Chest X-ray. View position: AP
Patient age: 18
Patient sex: M
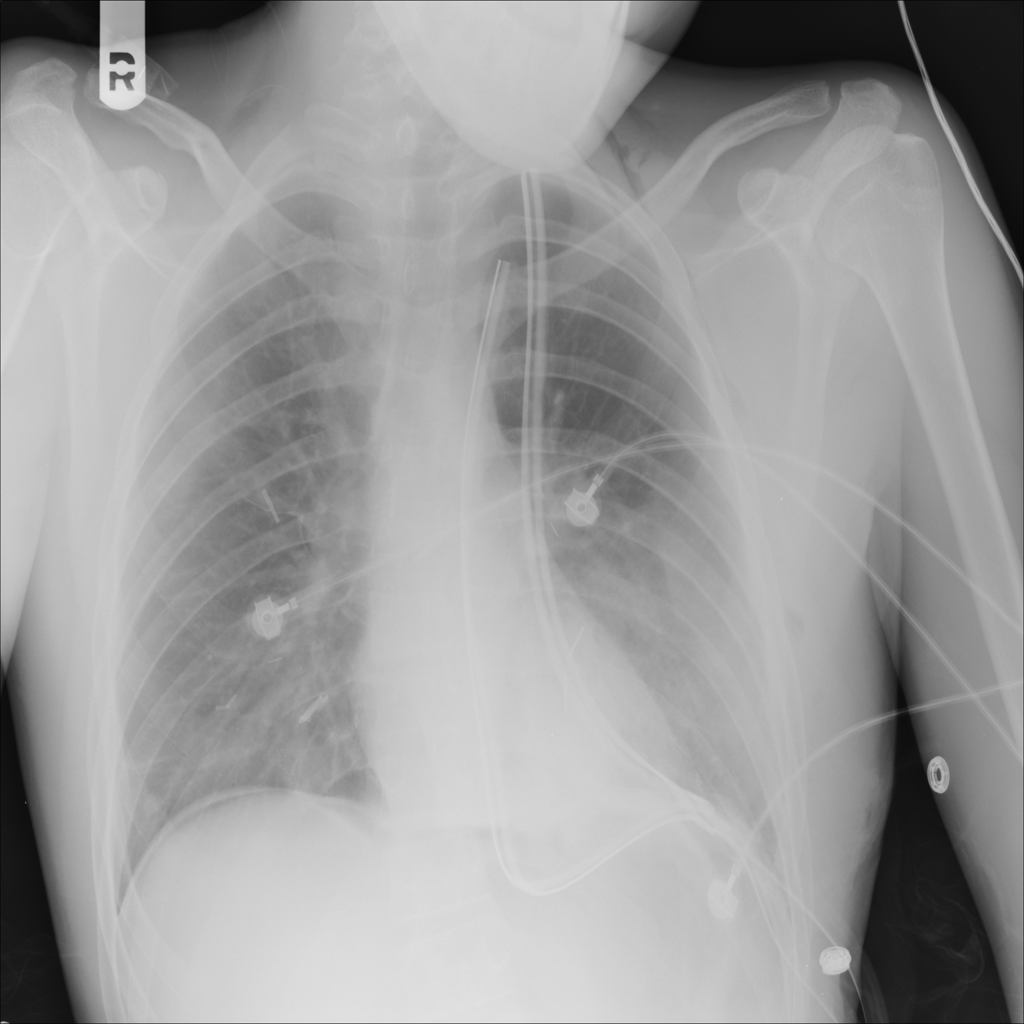
Finding: Pneumothorax